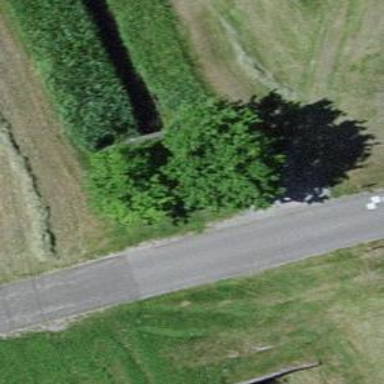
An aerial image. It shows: Culvert tunnel under drain waterway.